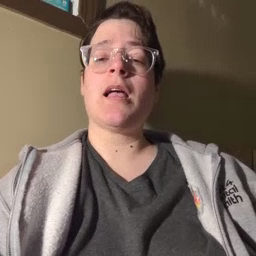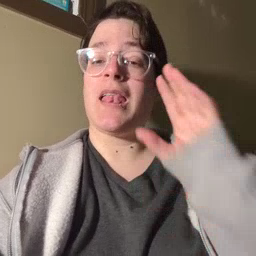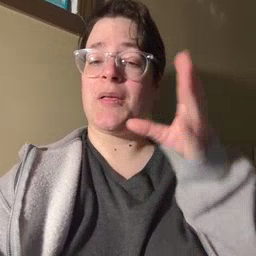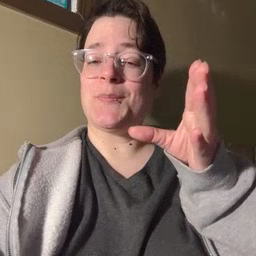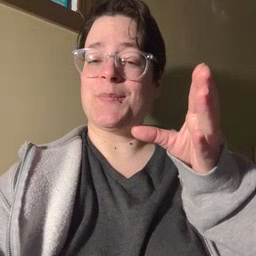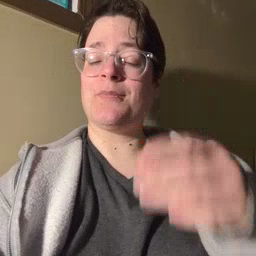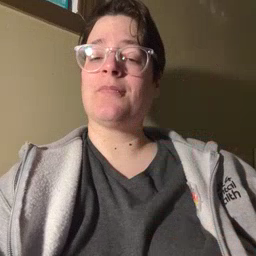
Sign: hello